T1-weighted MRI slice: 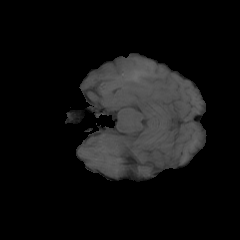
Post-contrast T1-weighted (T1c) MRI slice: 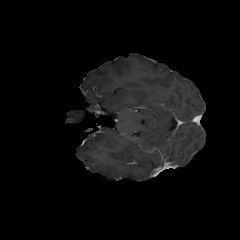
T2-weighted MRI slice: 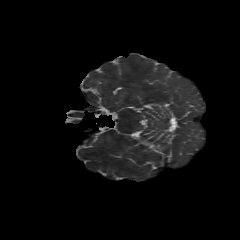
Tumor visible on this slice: no